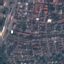
Label: Residential